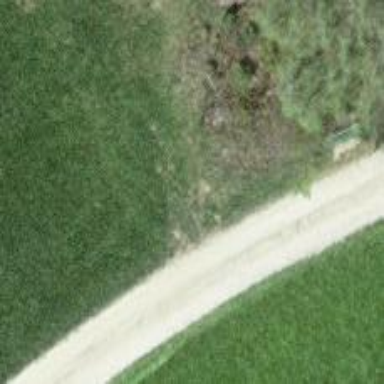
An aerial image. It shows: Unpaved unclassified road.